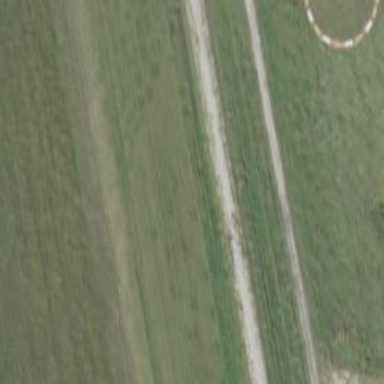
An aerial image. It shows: Asphalt runway at the airport.